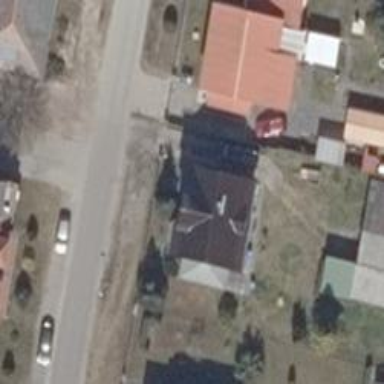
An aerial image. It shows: Driveway.